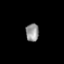
Tissue: prostate
Cell type: Myeloid cells
Senescence score: 0.8095
Nuclear area (px): 232
Mean DAPI intensity: 145.409